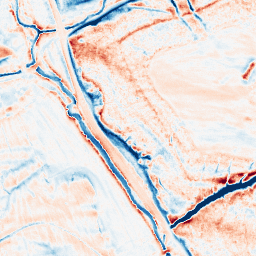
Category: classical
Decomposition family: gaussian_anisotropic
Decomposition parameters: sigma_x: 2
sigma_y: 5
Upsampling method: sinc_blackman
Upsampling parameters: scale: 2
kernel_size: 16
Upsampling scale: 2